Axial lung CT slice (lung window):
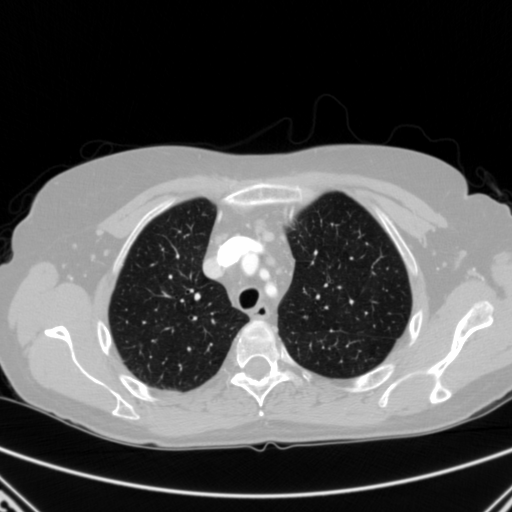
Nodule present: no